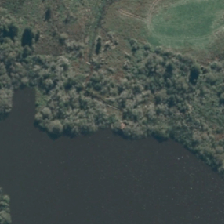
Land cover: herbaceous_freshwater_vege